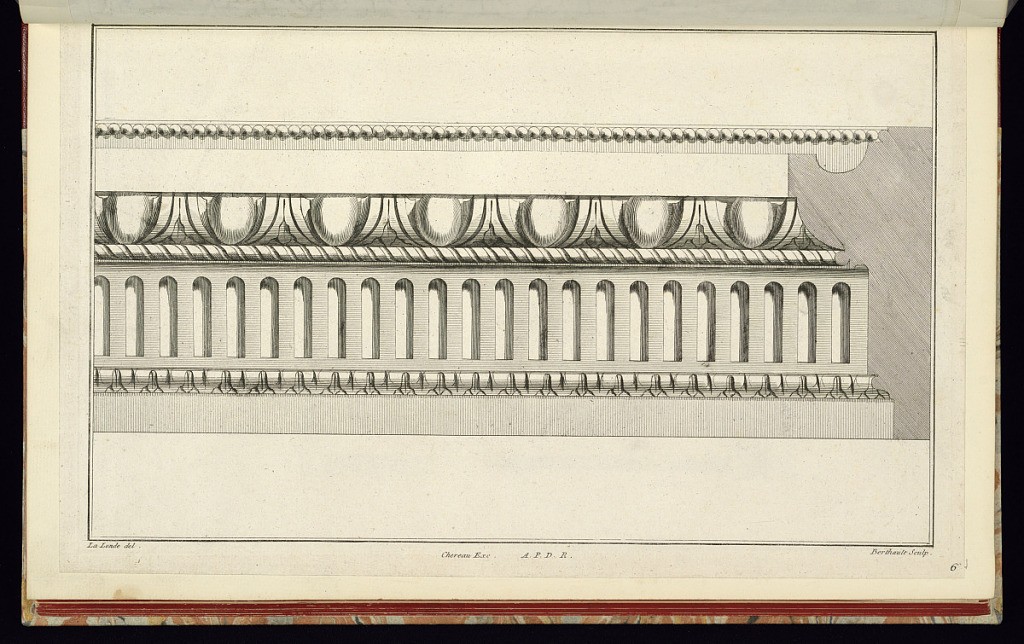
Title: Border Design with Cross-Section
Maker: Richard de Lalonde, French, active 1780–96
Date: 1785-1788
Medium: Etching on off-white laid paper
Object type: Print
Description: Border design with bands of molding and its cross section at the right. From top to bottom, the molding ornamentation consists of: bead course, planar facade, large egg and dart, ribbon twist, fluting, and lamb's tongue. The plate is signed and numbered.